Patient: sex M, age 67
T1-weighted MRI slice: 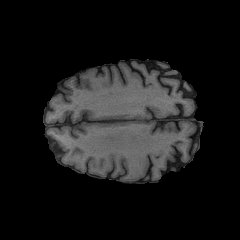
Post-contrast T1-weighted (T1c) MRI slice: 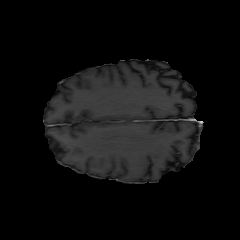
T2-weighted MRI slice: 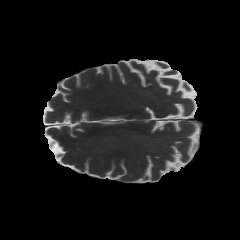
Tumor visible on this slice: no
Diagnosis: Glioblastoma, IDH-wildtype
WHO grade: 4